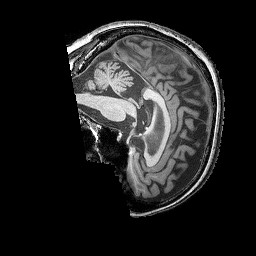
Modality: T1w
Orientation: sagittal
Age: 65
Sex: female
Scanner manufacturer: siemens
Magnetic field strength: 3 T
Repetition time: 2.25 s
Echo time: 0.00415 s